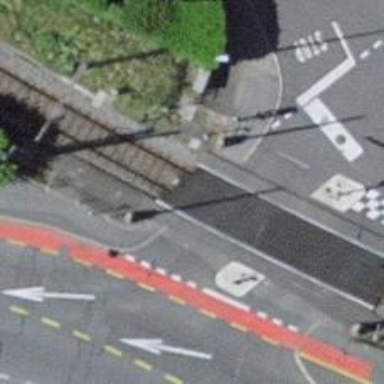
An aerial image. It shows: Railway crossing.